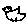
Label: bird